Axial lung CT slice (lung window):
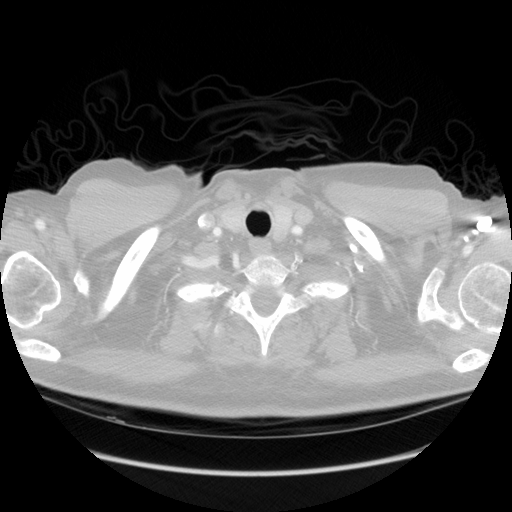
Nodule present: no